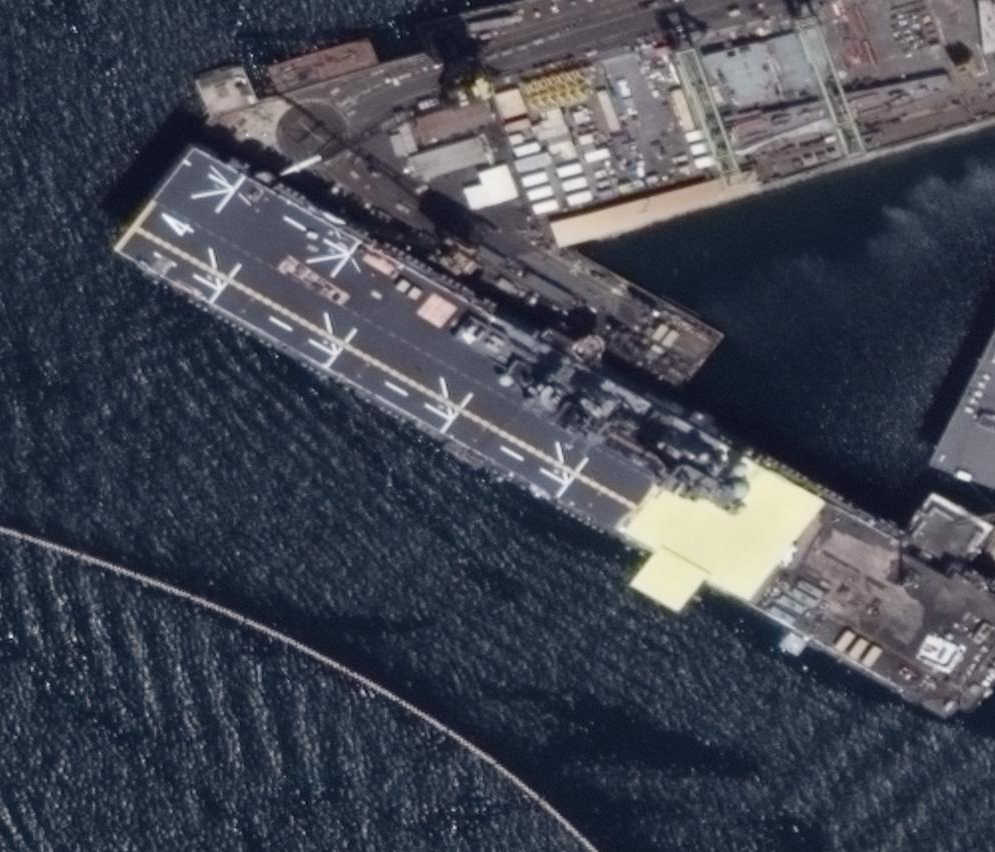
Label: Wasp-class_assault_ship